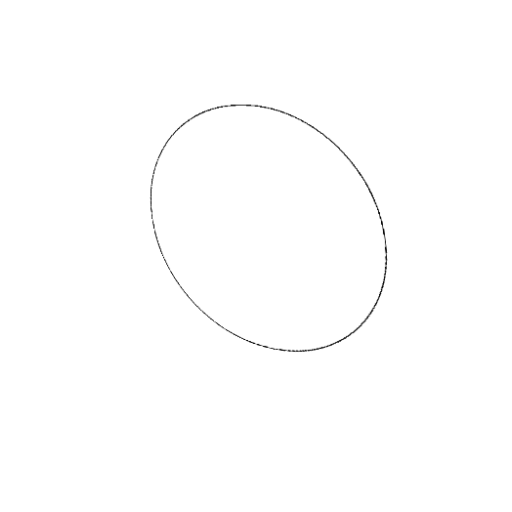
Crossing number: 0